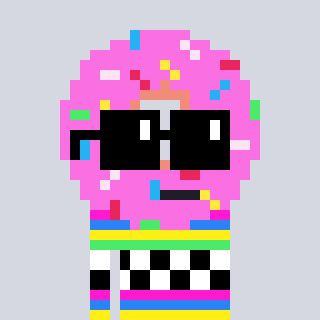
a pixel art character with square black sunglasses, a doughnut-shaped head and a teal-colored body on a cool background